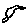
Label: circle